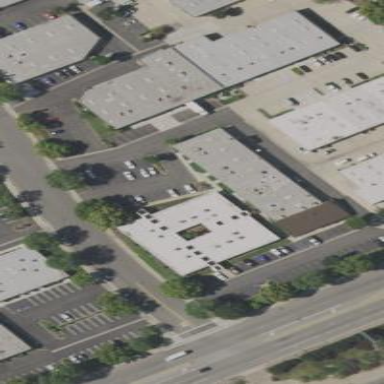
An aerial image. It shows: Warehouse.